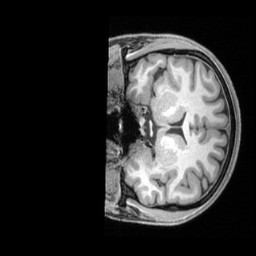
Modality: T1w
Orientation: coronal
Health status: healthy
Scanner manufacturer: siemens
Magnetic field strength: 3 T
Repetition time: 2.4 s
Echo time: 0.00201 s